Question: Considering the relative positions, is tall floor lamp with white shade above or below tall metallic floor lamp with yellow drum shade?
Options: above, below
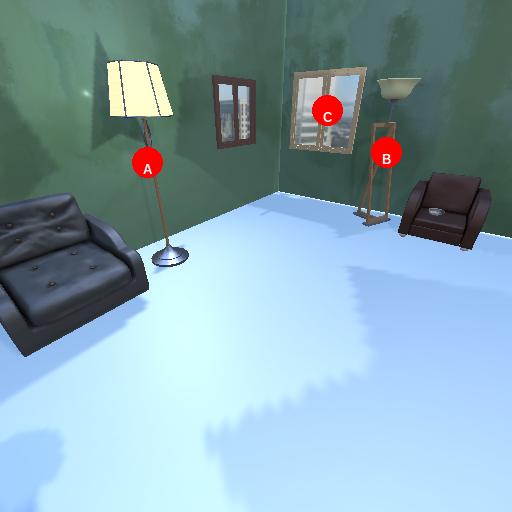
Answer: above